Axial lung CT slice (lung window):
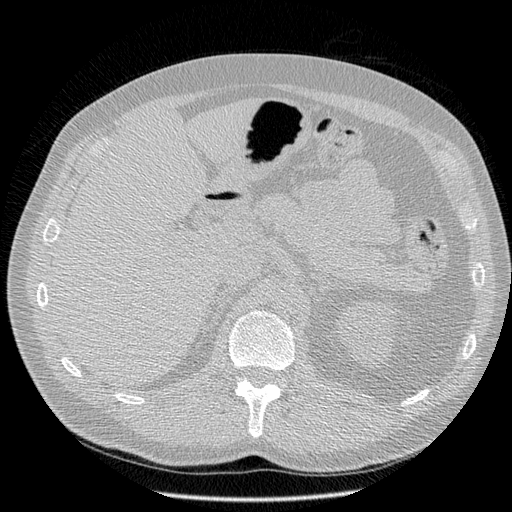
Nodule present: no